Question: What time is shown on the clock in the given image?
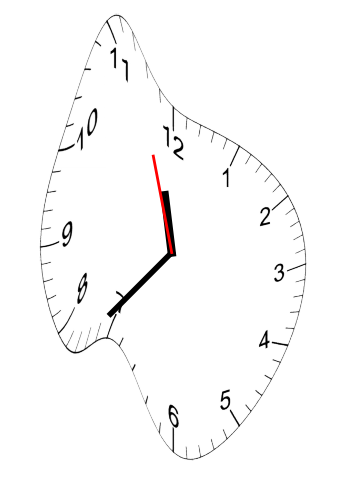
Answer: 11:36:57